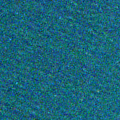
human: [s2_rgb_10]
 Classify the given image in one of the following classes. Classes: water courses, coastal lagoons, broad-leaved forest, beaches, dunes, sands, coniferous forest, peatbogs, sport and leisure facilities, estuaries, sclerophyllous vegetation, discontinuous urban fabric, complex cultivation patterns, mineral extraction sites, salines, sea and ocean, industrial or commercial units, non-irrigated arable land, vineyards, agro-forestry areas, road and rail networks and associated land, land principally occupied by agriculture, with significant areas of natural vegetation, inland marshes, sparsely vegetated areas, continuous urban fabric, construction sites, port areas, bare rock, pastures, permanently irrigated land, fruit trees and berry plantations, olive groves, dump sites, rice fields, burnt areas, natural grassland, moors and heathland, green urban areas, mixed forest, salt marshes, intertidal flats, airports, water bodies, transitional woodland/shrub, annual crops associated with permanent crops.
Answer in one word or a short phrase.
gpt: sea and ocean